Question: I have a private messaging system for my browser game. When I check most CPU time using queries I see that this table is the most CPU using one. I am not good with indexes, query time optimization. So I would like to get your optimization tips about this table.
Alright now I am going to show you table structure first:

Alright this following query reads how many unread messages does user have and this query is the most CPU using one since it reads at every page load:
'''
SELECT COUNT([Id]) [Number]
FROM [MyTable]
WHERE [ReceiverUserId] = @1
AND [ReceiverReaded] = @2
AND [ReceiverDeleted] = @3
'''
So what kind of indexes etc might improve my performance?
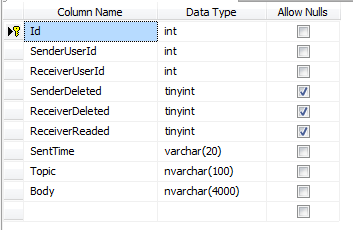
Answer: Different approach that may be viable for your application: don't query the messages table at all when the user isn't explicitly requesting any content, e.g. when he's not in the "messages" section of your game.
try extending your user table with integer valued columns indicating how many messages are there and how many are read already. Every time you modify the message table, you also modify the corresponding value in the user table.
This way you won't need to look through the whole table on every refresh. Note though, that the downturn of this method is some extra synchronization work on the programmer's part. If you've encapsulated the modification of the messages table (add message, read message, delete message) properly, this shouldn't be a problem.